Question: I am writing a XSL file which parses XML into HTML for the IE browser. I 'd like to know how to keep in the browser the XML data layout while showing that to users.
For example, being that XML file,
'''
<?xml version="1.0" encoding="ISO-8859-1"?>
<?xml-stylesheet type='text/xsl' href='myXSL.xsl'?>
<LISTS>
<SCR>repository</SCR>
<Dependency><ArtifactId>maven</ArtifactId>
<GroupId>NO</GroupId>
<!--Display a little later into browser the detail node value as in below-->
<detail1>
Here is a text detail 1:
project
...
repositories
repository
id my-internal-site id
url http://myserver/repo url
repository
repositories
...
project
</detail1>
<detail2> Here is a text detail 2:
</detail2>
</Dependency>
...
</LISTS>
'''
The snippet below from my xsl shows the current node detail1/detail2 values. But I need to have that output as written in my XML file
'''
<table width="100%" id="tb">
<tr><td><xsl:value-of select="detail1"/>
</td><td><xsl:value-of select="detail2"/></td></tr>
</table>
'''
This is the actual result get with my xsl:

Nevertheless, I need to have into the table element this output:
'''
Here is a text detail:
project
...
repositories
repository
id my-internal-site id
url http://myserver/repo url
repository
repositories
...
project
'''
Thank you, in advance for your valuable assistance.
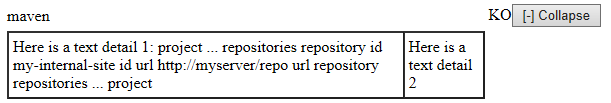
Answer: Well, the issue is that HTML will usually treat all whitespace as single spaces. How about using a '<pre>' element?
'''
<table width="100%" id="tb">
<tr>
<td><pre><xsl:value-of select="detail1"/></pre></td>
<td><xsl:value-of select="detail2"/></td>
</tr>
</table>
'''
The other option is to use an iterative template to convert the spaces and newlines into '&#xA0;'s and '<br/>'s, but this is much simpler and probably just as good.